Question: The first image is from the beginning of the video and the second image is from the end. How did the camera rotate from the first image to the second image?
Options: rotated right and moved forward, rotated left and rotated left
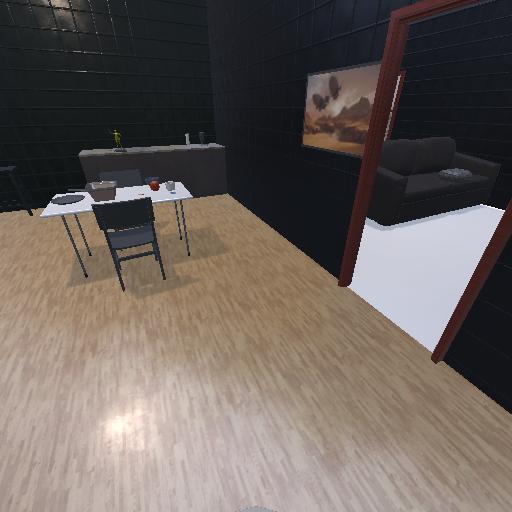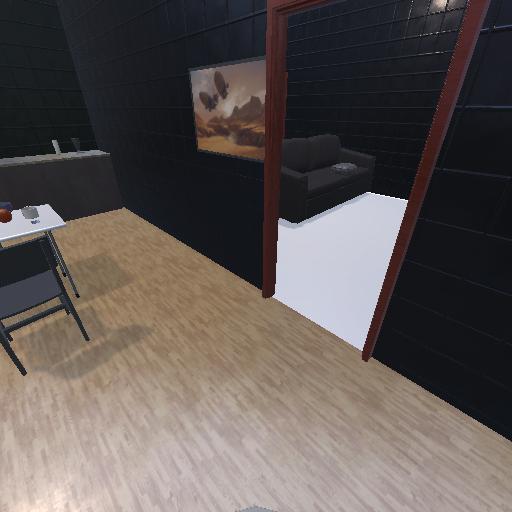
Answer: rotated right and moved forward